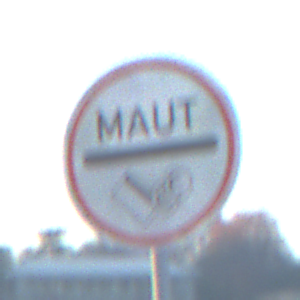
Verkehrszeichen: MautflichtigeStrecke
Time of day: Dawn
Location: Outdoor (Nature)
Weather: Clear
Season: NotSpecified
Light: Natural